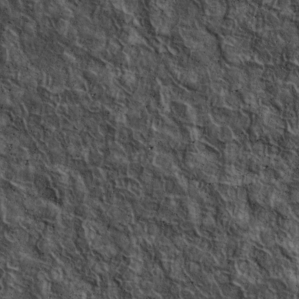
Label: non_frost